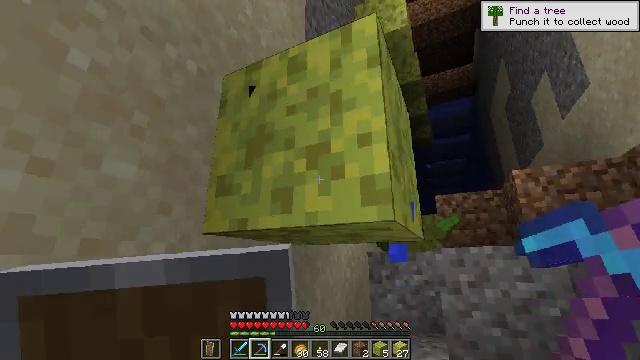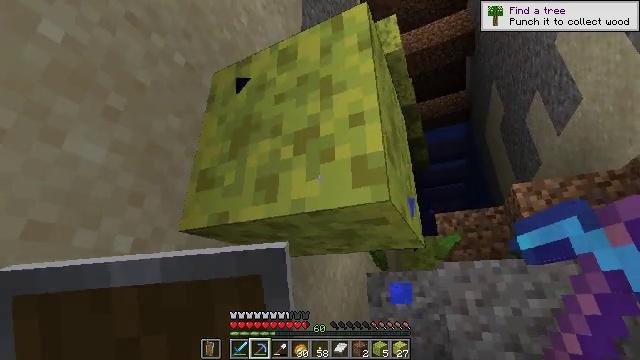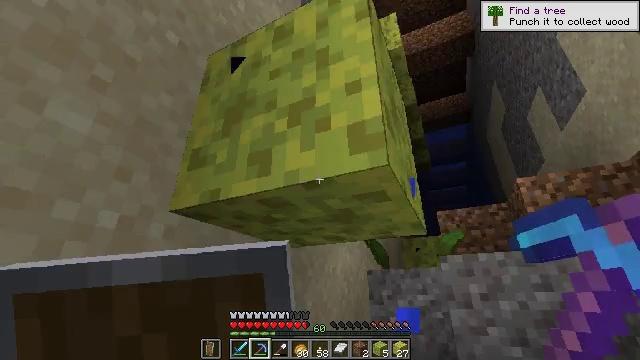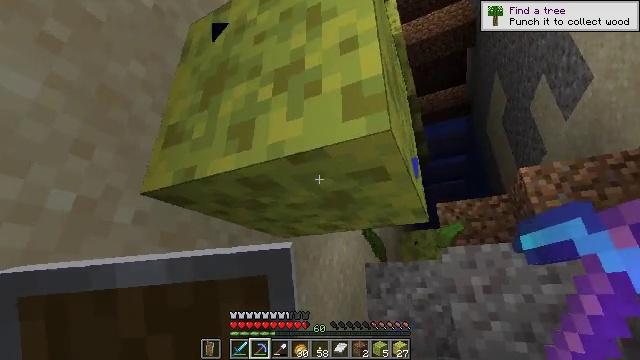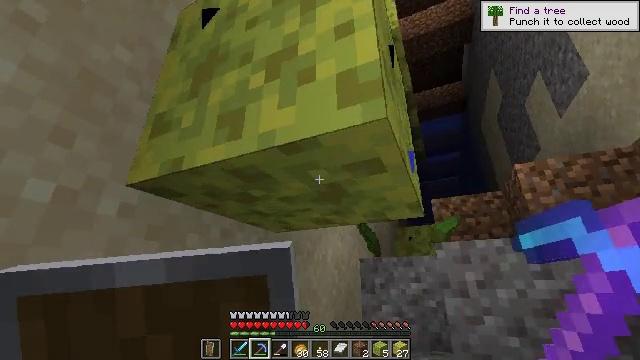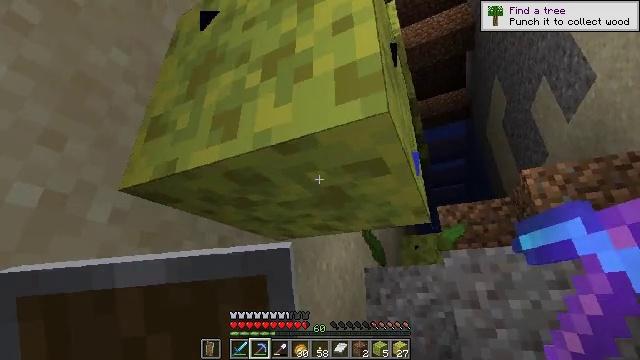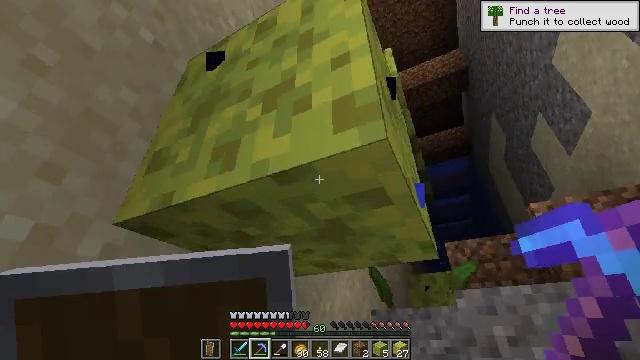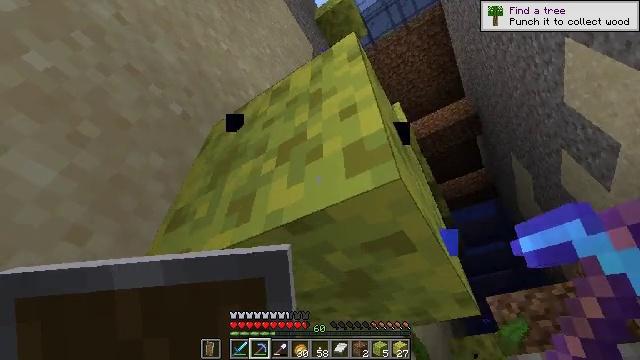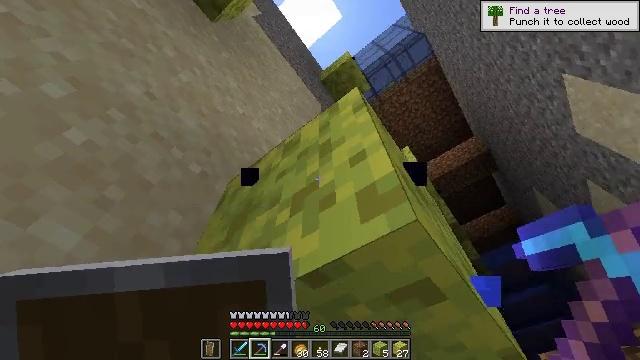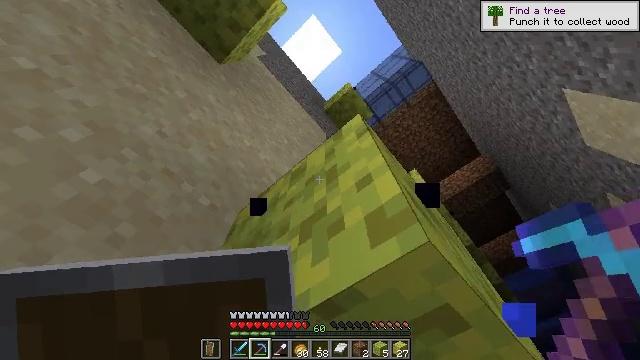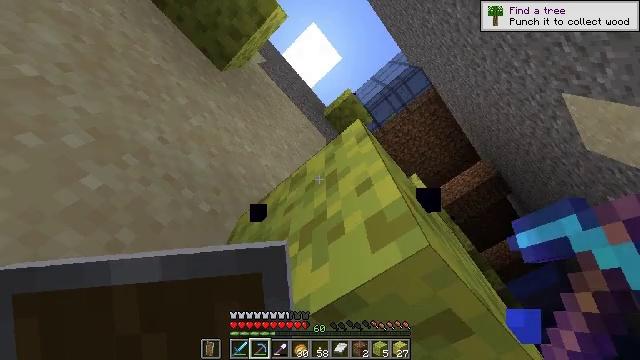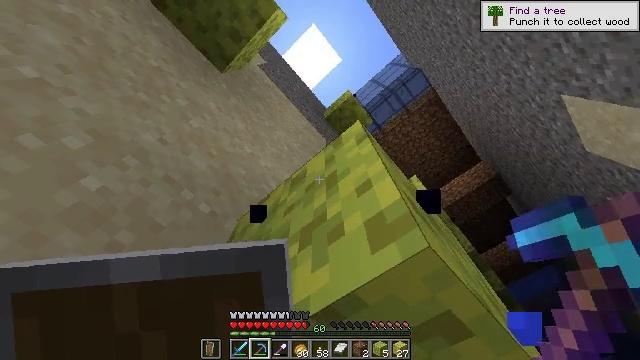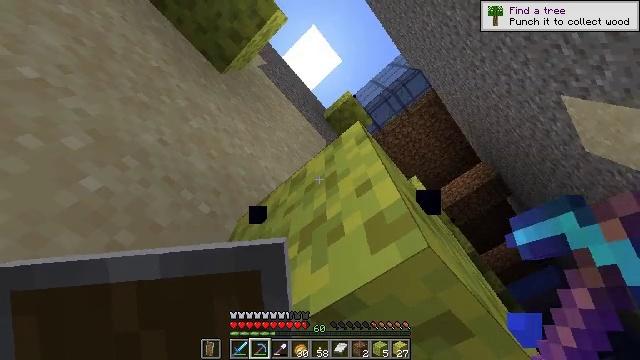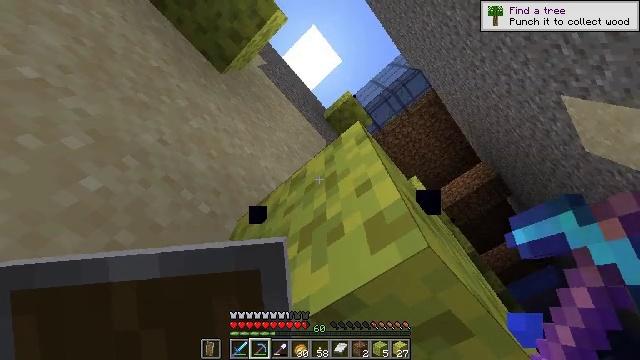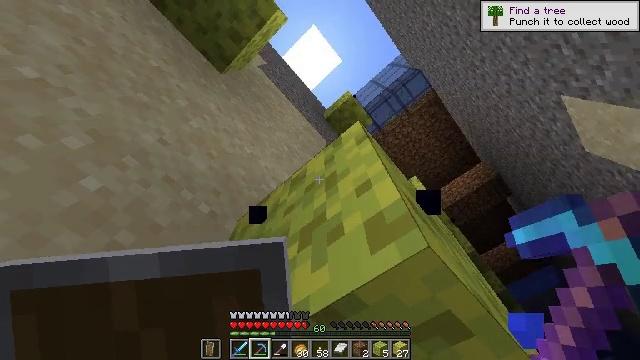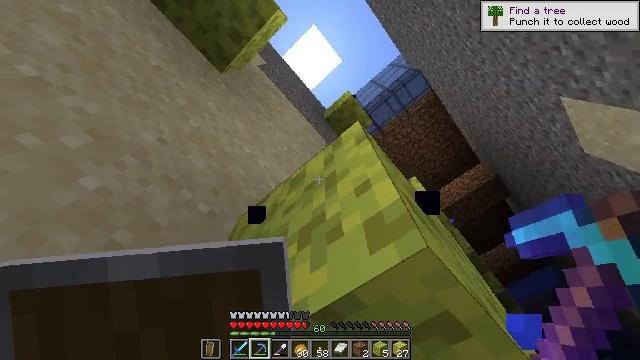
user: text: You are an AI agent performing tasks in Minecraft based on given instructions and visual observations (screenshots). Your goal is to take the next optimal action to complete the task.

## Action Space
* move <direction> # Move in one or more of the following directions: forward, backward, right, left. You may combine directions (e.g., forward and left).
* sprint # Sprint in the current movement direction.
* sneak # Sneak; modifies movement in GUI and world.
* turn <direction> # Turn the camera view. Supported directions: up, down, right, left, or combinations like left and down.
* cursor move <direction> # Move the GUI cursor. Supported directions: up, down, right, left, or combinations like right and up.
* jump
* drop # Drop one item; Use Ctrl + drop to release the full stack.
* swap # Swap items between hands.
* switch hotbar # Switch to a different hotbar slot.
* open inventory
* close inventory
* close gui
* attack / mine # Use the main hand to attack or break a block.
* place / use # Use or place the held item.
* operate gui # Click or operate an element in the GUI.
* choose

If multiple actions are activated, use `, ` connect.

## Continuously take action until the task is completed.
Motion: motion action
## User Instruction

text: Collect the wet sponge after mining.
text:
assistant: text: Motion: turn up
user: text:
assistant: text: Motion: turn up
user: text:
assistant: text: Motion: turn down
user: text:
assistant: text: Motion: turn right
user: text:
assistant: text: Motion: turn left and up
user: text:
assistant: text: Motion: turn up
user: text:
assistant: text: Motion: turn left and up
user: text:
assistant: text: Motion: turn left and up
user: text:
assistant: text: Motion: turn left and up
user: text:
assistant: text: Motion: turn up
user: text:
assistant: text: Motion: no_op
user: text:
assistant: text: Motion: no_op
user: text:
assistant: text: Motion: no_op
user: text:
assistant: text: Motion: no_op
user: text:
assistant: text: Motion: no_op
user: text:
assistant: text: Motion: turn right
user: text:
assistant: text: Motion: turn right and down
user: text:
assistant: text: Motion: turn right and down
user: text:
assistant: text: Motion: turn right and down
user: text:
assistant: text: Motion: turn right and down
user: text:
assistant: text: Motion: turn right and down
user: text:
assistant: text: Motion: turn right and down
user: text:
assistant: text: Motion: turn down
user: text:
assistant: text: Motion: no_op
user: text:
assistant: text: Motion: move forward, jump
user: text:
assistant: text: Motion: move forward, jump
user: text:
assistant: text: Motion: move forward, jump
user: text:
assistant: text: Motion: move forward, turn left and up
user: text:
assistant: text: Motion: move forward, turn left and up
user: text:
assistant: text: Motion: move forward, turn left and up